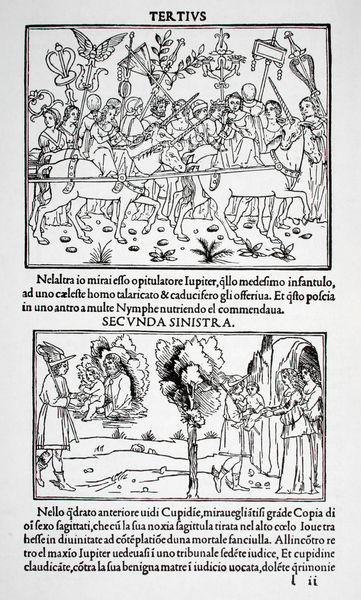
Titel: Hypnerotomachia Poliphili, Triumphus Tertius (zweiter Teil), Secunda sinistra
Institution: (Seriendruck)
Schlagwörter: baum, feder, feuer, gott, mann, weiß, wolken, bäume, frauen, landschaft, menschen, frau, grau, hut, kleider, männer, schwarz, skizze, straße, zeichen, zeichnung, gras, hunde, tier, tiere, weg, versammlung, bibel, geschichte, mensch, steine, bild, baumstamm, gräser, natur, strauch, gehen, pfad, rauch, drei, kind, blatt, höhle, renaissance, pferd, pferde, reiter, engel, holzschnitt, schrift, bilder, papier, fahnen, italien, zwei, stab, zug, grafik, graphik, ausflug, kutsche, figuren, wagen, krieg, crowd, men, people, soldaten, soldiers, women, woman, lesen, print, floor, tusche, antike, buch, spanisch, burg, religion, druck, schwarzweiss, stich, seite, illustration, text, buchstabe, buchstaben, beschriftung, allegorie, mythologie, ritter, gravur, litographie, rom, buchdruck, buchseite, wappen, triumph, stäbe, zahl, jesus, götter, zeus, horses, mythology, tree, mythos, mittelalter, nymphen, grotte, girl, erscheinung, lanzen, prozession, umzug, boy, child, helmet, flaggen, zeilen, hermes, dürer, jupiter, merkur, amor, emblem, sünde, bird, miniatur, karneval, szenen, mythen, triumphzug, writing, letter, lettern, festzug, einhorn, wings, beschreibung, letters, verkündigung, cupido, door, symbole, cupid, standarte, bildchen, procession, leaves, music, zeichnungen, palm, latein, lateinisch, italian, standarten, sinnbild, italienisch, medieval, horse, branches, book, buchmalerei, siegeszug, horn, baby, seriendruck, illustrationen, psalm, ovid, heiligen, palmsonntag, gravüre, feldzeichen, bible, page, metamorphosen, begebenheit, findelkind, images, einhörner, latin, waise, equipment, words, image, embemata, emblemata, illustratuion, palmesel, simultanszenen, schwarzz, romance, air, ythologie, unicorn, zeichung, write, kloster, tertius, iupiter, novel, unicorns, secunda sinistra, tertivs, spanien, secunda, sinistra